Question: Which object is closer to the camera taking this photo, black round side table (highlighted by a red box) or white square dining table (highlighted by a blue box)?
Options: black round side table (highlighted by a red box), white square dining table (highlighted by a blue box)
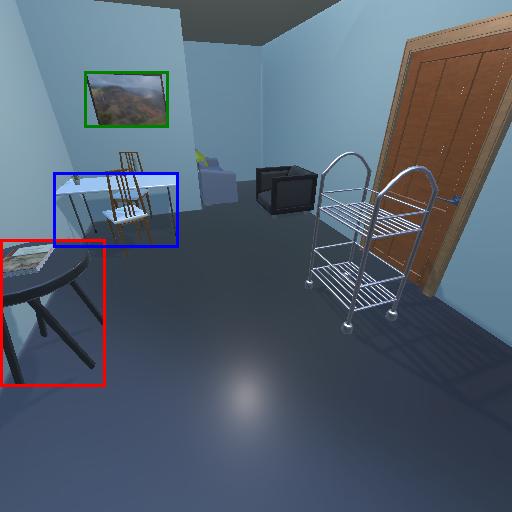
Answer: black round side table (highlighted by a red box)